Question: I went to the <URL> but this doesn't seems to help much.
I created this templete in kv file so that I could dynamically create a mapmarkerpopup in the Map, but when I try this it creates another widget (which is obvious as I did add_widget in the load_content method because I couldn't find any other way)
This is the map_data.kv file
'''
#:import MapSource kivy.garden.mapview.MapSource
#:import MapMarkerPopup kivy.garden.mapview.MapMarkerPopup
[MakePopup@BoxLayout]:
MapMarkerPopup:
lat: ctx.lat
lon: ctx.lon
popup_size: 400,400
Bubble:
Image:
source: ctx.image
mipmap: True
Label:
text: ctx.label
markup: True
halign: "center"
<Toolbar@BoxLayout>:
size_hint_y: None
height: '48dp'
padding: '4dp'
spacing: '4dp'
canvas:
Color:
rgba: .2, .2, .2, .6
Rectangle:
pos: self.pos
size: self.size
<Map_Data>:
Toolbar:
top: root.top
#Spinner created to select places.
Spinner:
text: "Sydney"
values: root.map_values.keys()
on_text:
if (self.text == 'France'): root.load_content()
else: pass
MapView:
id: mapview
lat: 28.89335172
lon: 76.59449171
zoom: 24
'''
This is the main.py file
'''
class Map_Data(BoxLayout):
....
def load_content(self):
self.add_widget(Builder.template('MakePopup', lat ='28.89335152',
lon='76.59449153', image="goku.jpg",label='label'))
'''
This is the output that I get from the above code. .

Now we see that mapview has a function "add_marker" but via this method
'''
if (self.text == 'Sydney'):
mapview.add_marker(MapMarkerPopup(lat=-33.<PHONE>,lon=151.206))
else: pass
'''
It works totally fine and adds the marker on the map.
But how to add Image and label ie. content???
'''
mapview.add_marker(MapMarkerPopup(lat=-33.<PHONE>,lon=151.206, content=???))
'''
Now that expected result could be generated by manually creating, as in <URL>
But what about creating it dynamically???
Any help is appreciated.
I also tried to do this.
'''
if (self.text == 'Sydney'): mapview.add_marker(MapMarkerPopup(lat=-33.<PHONE>,
lon=151.206,popup_size=(400,400)).add_widget(Button(text = "stackoverflow")))
else: pass
'''
but it shows this error:
'''
marker._layer = self
AttributeError: 'NoneType' object has no attribute '_layer'
'''
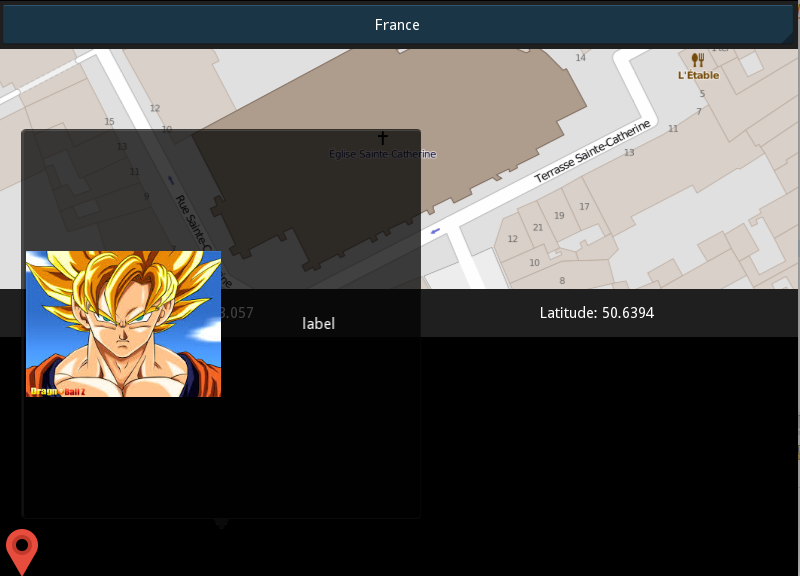
Answer: It's been a while since you asked this question but I faced the same problem recently and maybe there is some interest in an answer. You pointed out elsewhere how to add content dynamically (<URL> but the problem that the popup showed up in the wrong place remained and you suggested that the 'set_marker_position' method needs to be changed. Changing it to
'''
def set_marker_position(self, mapview, marker):
x, y = mapview.get_window_xy_from(marker.lat, marker.lon, mapview.zoom)
marker.x = int(x - marker.width * marker.anchor_x)
marker.y = int(y - marker.height * marker.anchor_y)
if isinstance(marker, MapMarkerPopup):
marker.placeholder.x = marker.x - marker.width / 2
marker.placeholder.y = marker.y + marker.height
'''
i.e. adding the last three lines did the trick for me.